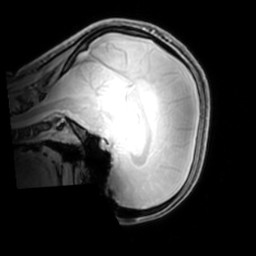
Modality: PDw
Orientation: sagittal
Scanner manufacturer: philips
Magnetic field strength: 7 T
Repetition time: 0.008 s
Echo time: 0.001974 s